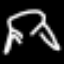
Label: frog